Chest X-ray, PA view. Patient: 57 years old, sex M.
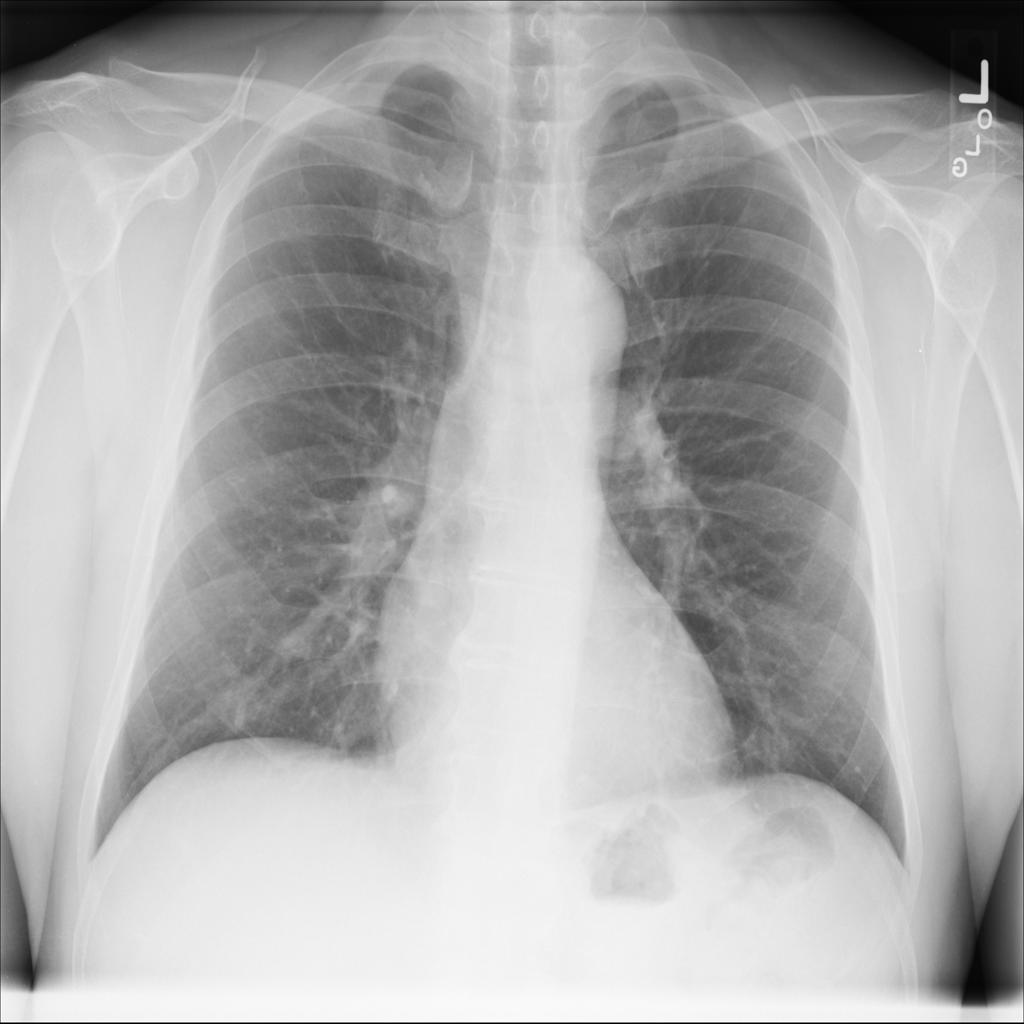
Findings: No Finding